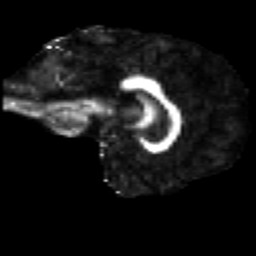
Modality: FA
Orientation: sagittal
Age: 35
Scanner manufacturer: siemens
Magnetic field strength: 3 T
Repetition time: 2.2 s
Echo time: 0.084 s